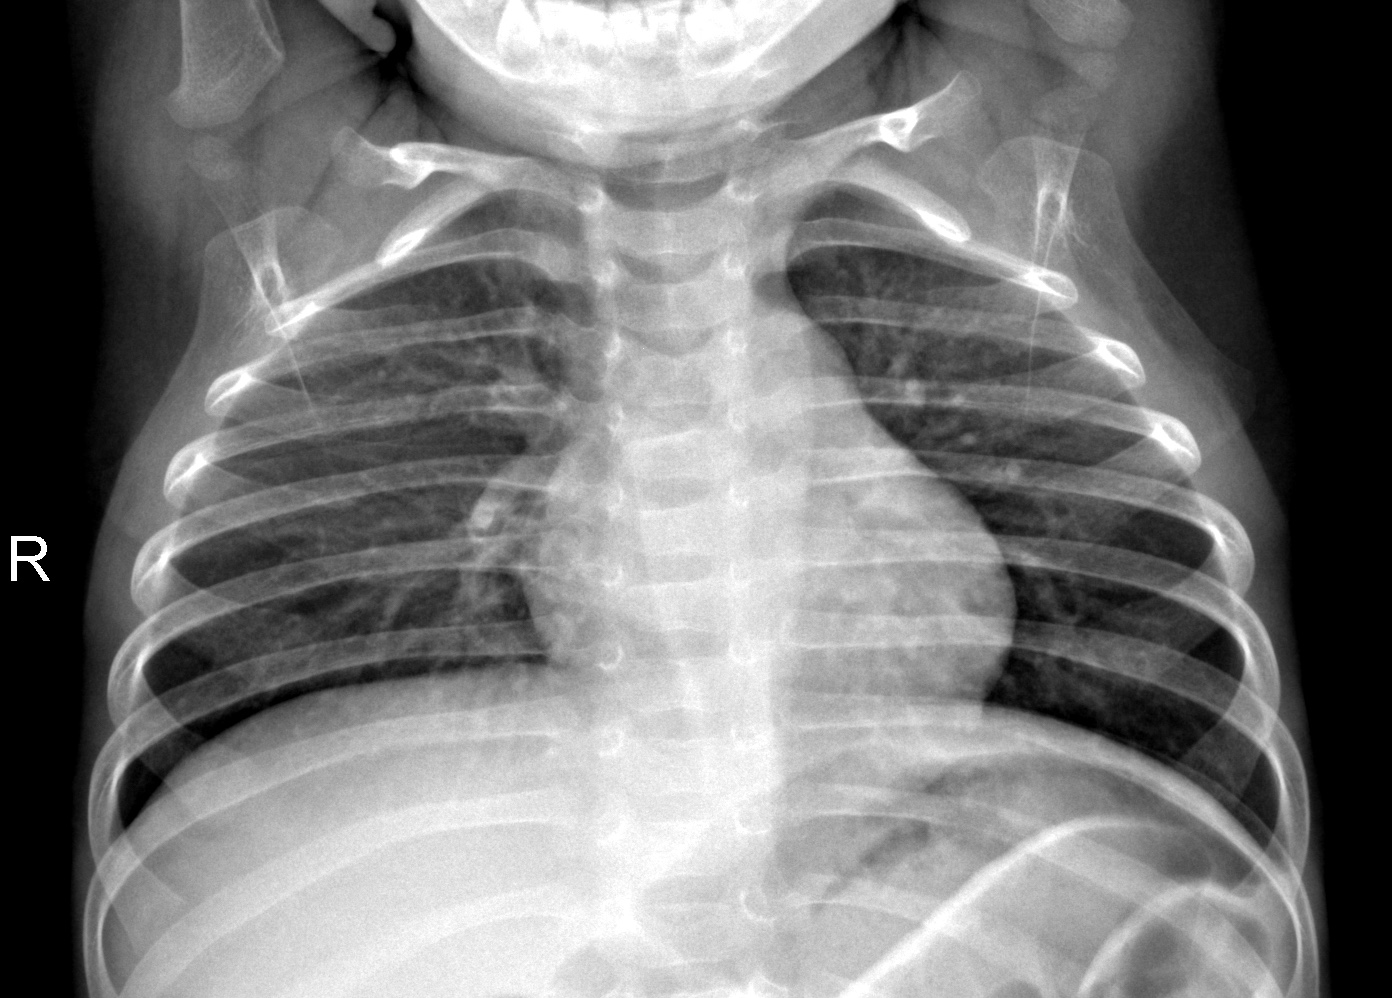
Diagnosis: NORMAL